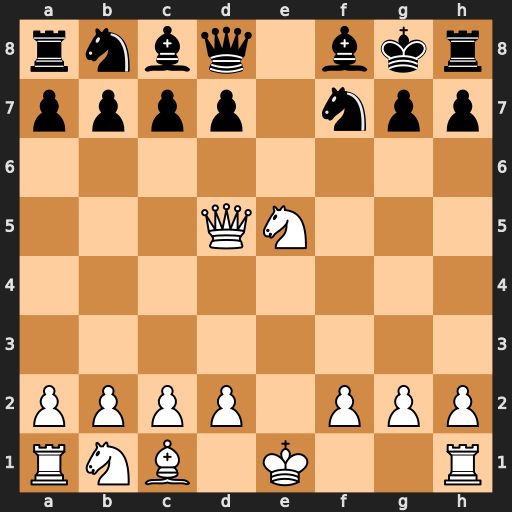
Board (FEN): rnbq1bkr/pppp1npp/8/3QN3/8/8/PPPP1PPP/RNB1K2R
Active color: w
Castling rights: KQ
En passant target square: -
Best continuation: Qxf7#